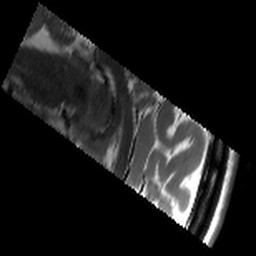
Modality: T2w
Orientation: sagittal
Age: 24
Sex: male
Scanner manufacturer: siemens
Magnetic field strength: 3 T
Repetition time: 8.02 s
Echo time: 0.08 s